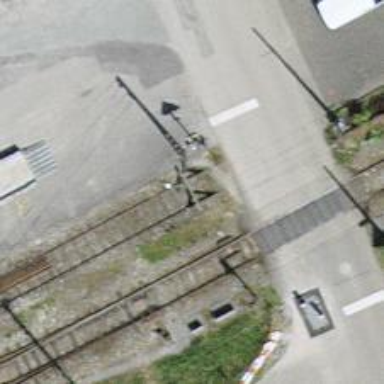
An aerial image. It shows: Single-track railway yard.